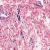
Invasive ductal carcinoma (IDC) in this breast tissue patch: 0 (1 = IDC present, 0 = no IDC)